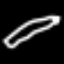
Label: pencil